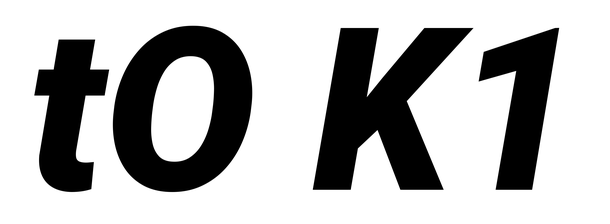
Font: Roboto-Italic_Black_Italic